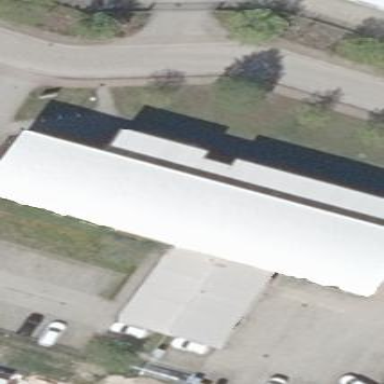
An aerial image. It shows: Part of building.